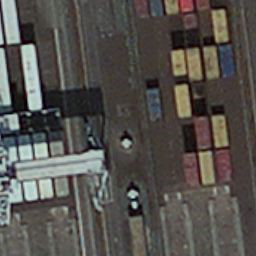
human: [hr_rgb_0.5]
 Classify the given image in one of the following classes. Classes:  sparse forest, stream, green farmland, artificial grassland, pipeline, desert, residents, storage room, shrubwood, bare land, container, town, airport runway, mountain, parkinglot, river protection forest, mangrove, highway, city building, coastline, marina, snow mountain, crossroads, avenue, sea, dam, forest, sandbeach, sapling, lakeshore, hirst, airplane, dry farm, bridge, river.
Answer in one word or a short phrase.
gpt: container